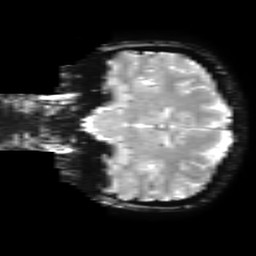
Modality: T2starw
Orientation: coronal
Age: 23
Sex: female
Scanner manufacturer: ge
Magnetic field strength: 3 T
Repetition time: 0.65 s
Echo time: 0.02 s